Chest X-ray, PA view. Patient: 42 years old, sex F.
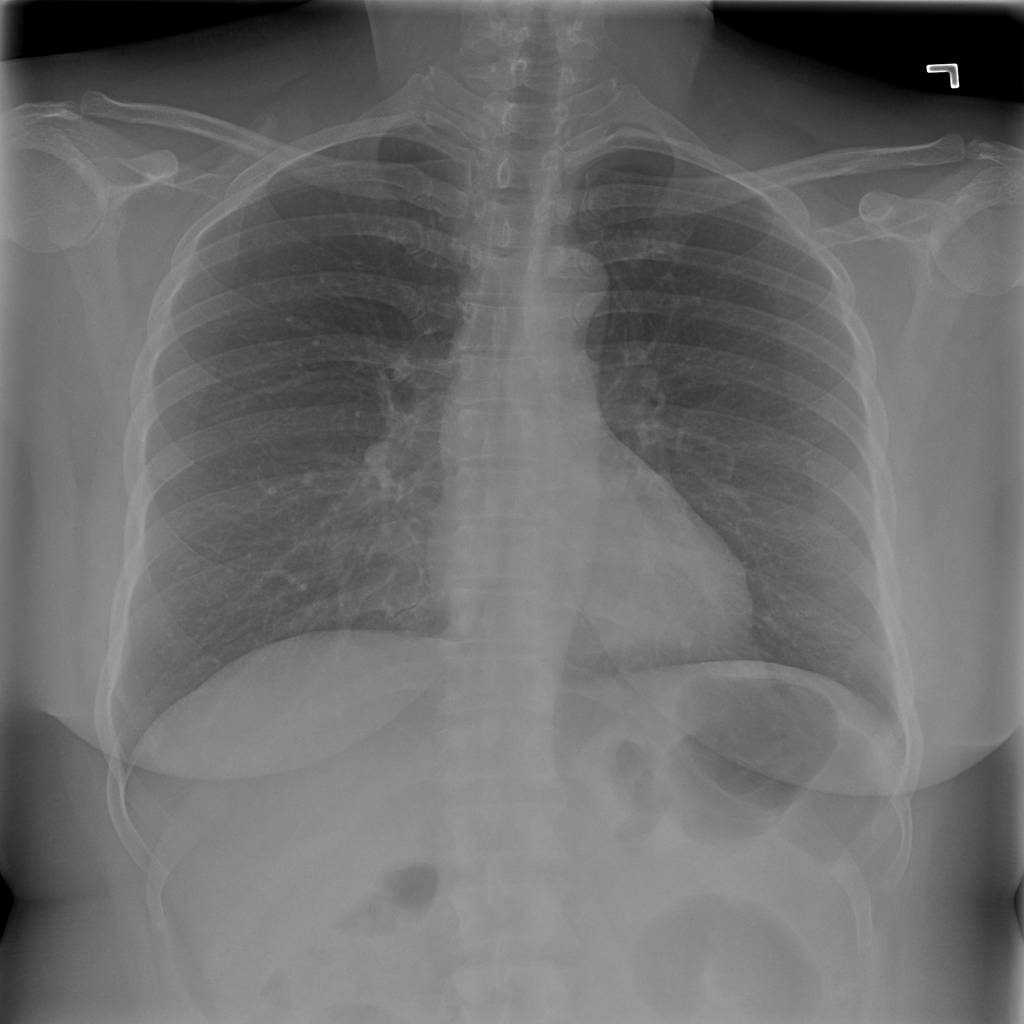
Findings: No Finding